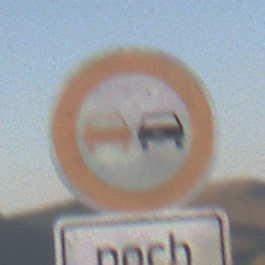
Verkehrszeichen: Ueberholverbot
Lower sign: LaengeEinerStrecke4
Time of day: SunriseSunset
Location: Outdoor (Nature)
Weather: Clear
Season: NotSpecified
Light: Natural